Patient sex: M
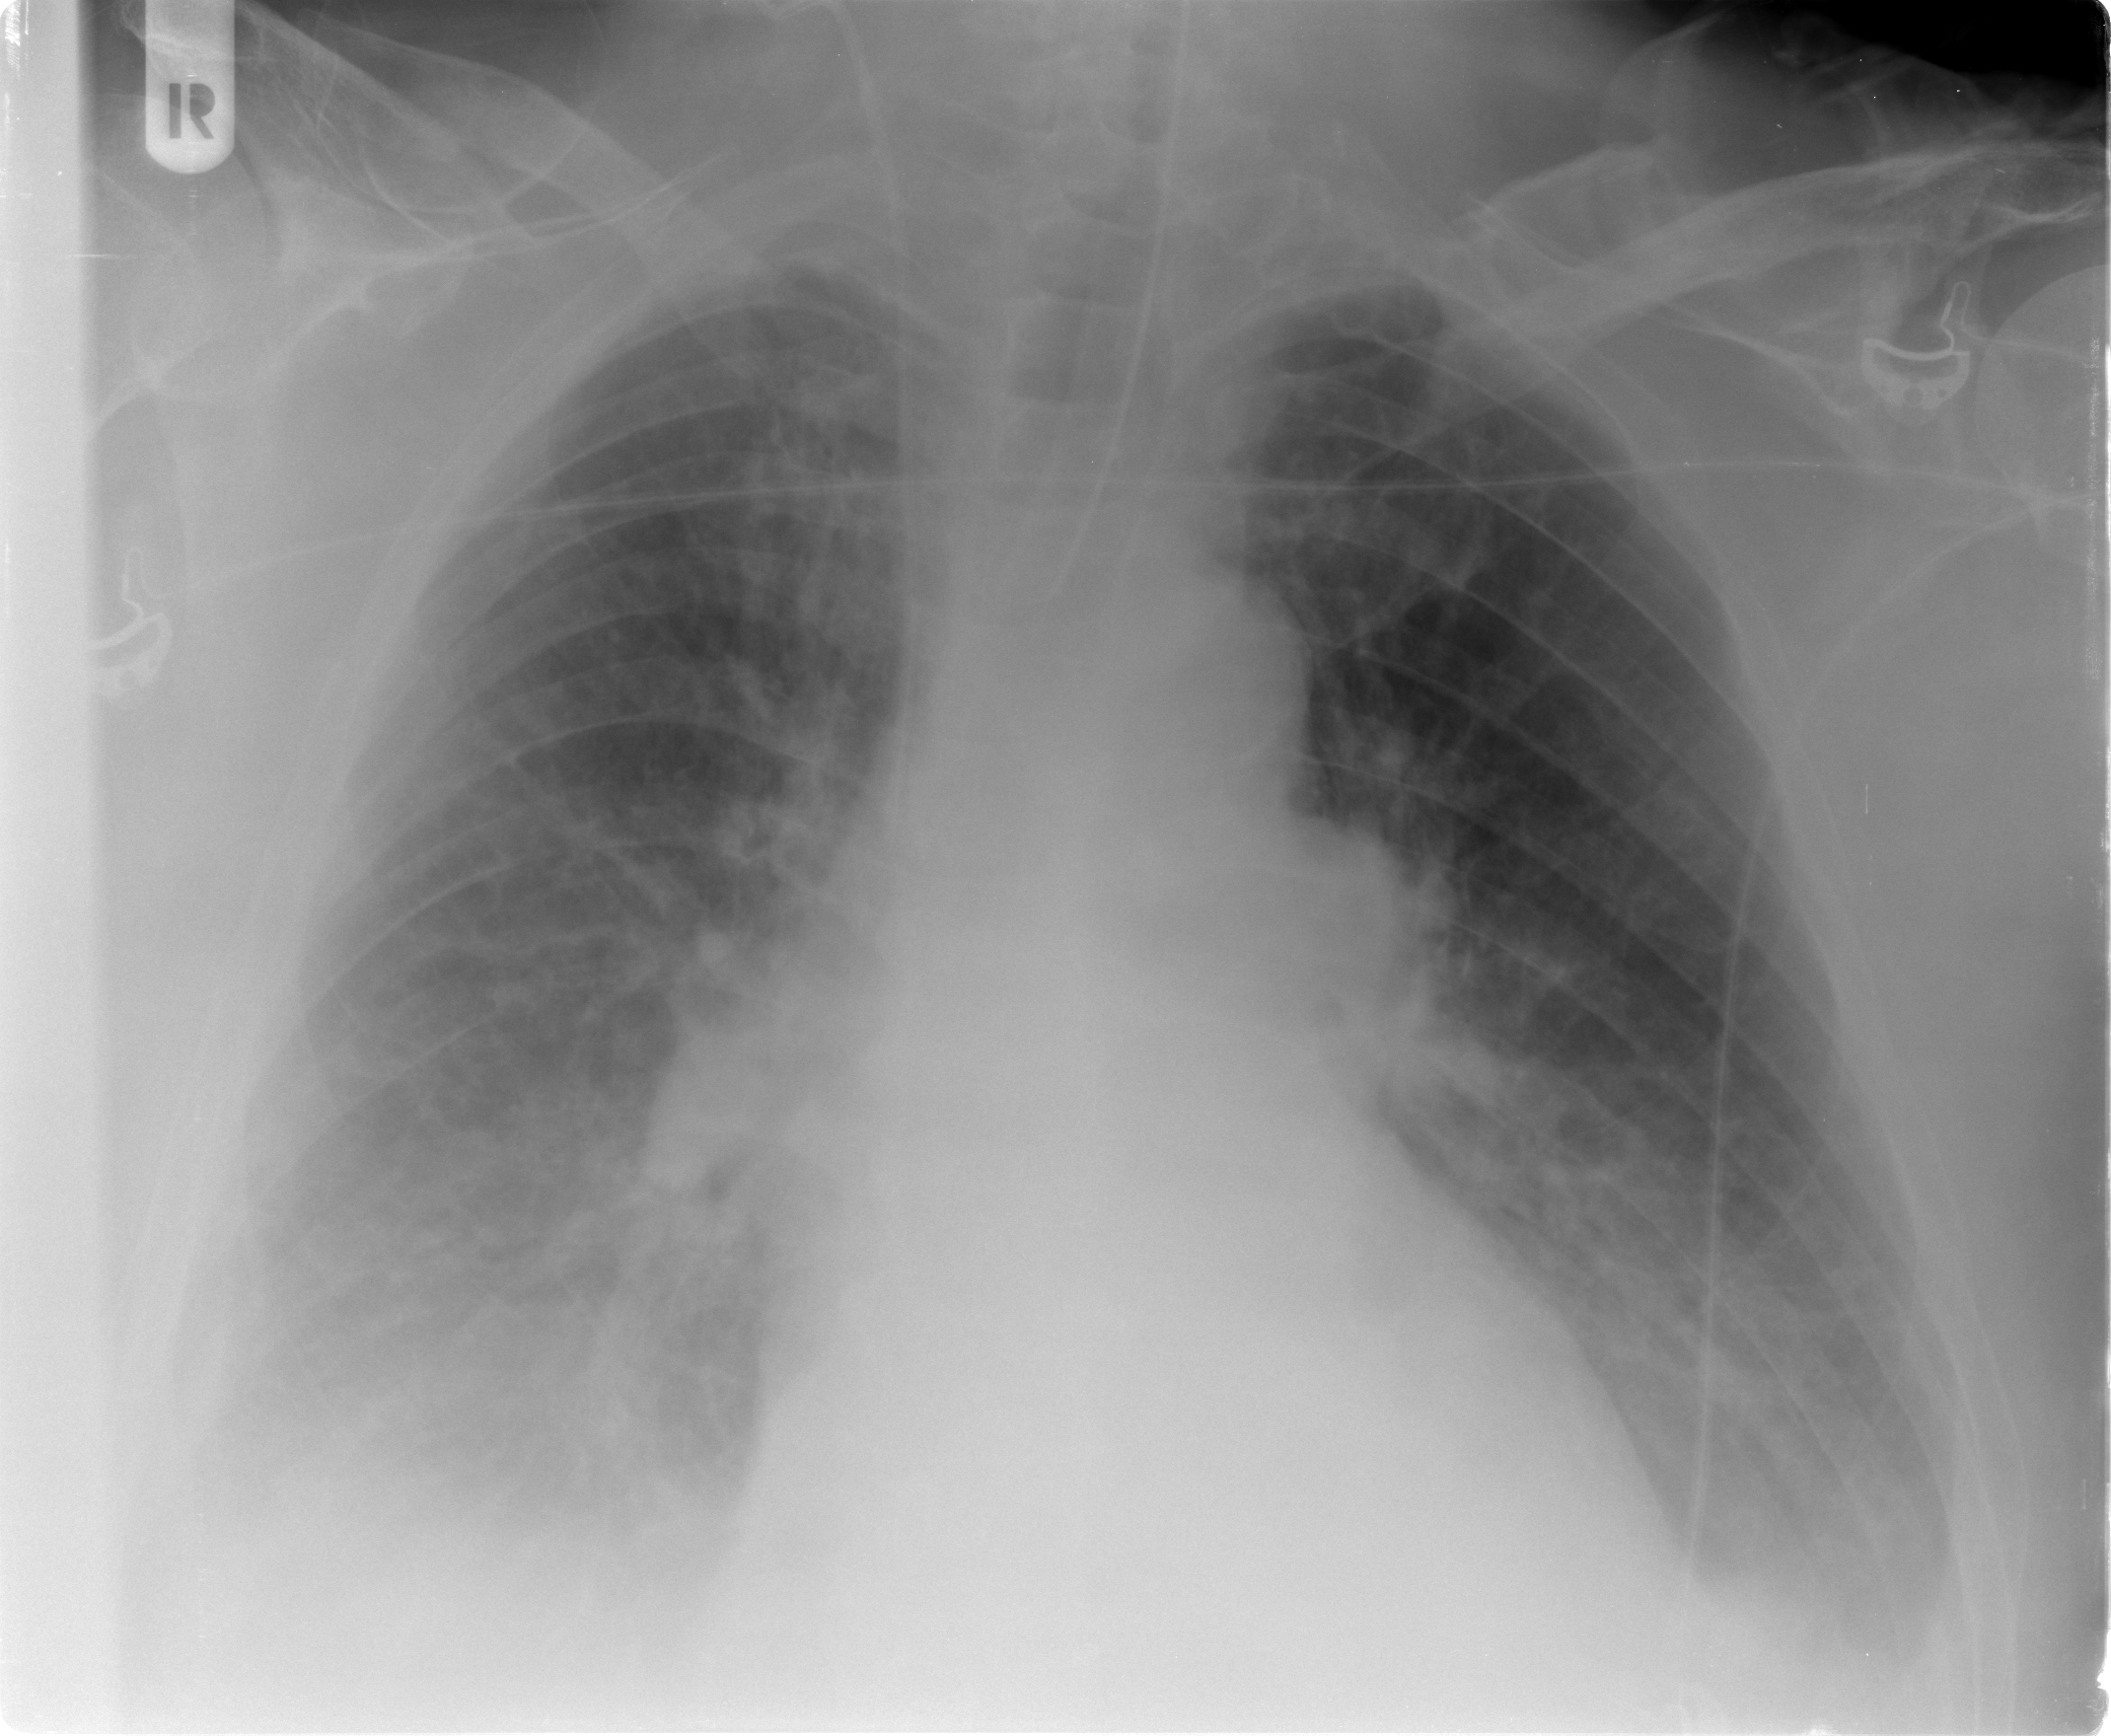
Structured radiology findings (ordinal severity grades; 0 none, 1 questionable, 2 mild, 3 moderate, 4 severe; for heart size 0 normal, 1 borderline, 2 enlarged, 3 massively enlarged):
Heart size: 1
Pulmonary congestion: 2
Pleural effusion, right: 3
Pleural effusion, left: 2
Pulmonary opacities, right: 2
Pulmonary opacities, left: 2
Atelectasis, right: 3
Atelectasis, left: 2